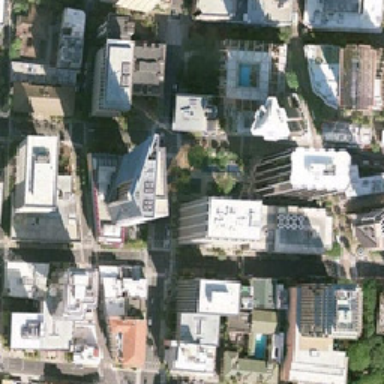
High-rise buildings with paths .